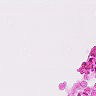
Metastatic tissue present: no